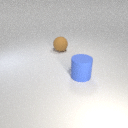
large brown rubber sphere to the left of large blue rubber cylinder